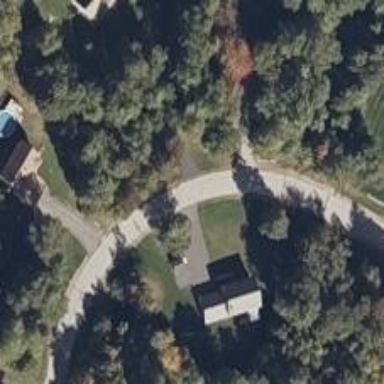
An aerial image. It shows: Driveway leading to service road.